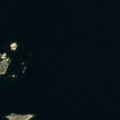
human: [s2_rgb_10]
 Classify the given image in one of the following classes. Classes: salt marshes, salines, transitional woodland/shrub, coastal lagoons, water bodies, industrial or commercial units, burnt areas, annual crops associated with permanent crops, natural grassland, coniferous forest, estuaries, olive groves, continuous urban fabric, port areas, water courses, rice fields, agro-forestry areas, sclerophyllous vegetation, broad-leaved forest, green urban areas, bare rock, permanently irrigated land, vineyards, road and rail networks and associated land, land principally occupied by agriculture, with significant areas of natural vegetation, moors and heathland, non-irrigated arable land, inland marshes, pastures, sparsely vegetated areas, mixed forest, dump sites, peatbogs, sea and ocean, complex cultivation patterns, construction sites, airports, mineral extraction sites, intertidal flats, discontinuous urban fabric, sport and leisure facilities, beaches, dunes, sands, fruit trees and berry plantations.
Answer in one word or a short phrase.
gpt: sea and ocean